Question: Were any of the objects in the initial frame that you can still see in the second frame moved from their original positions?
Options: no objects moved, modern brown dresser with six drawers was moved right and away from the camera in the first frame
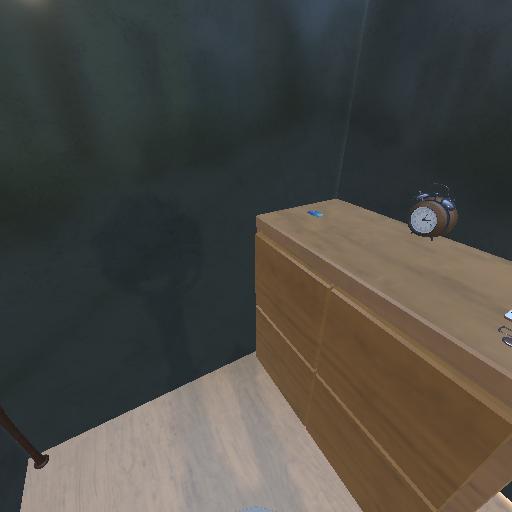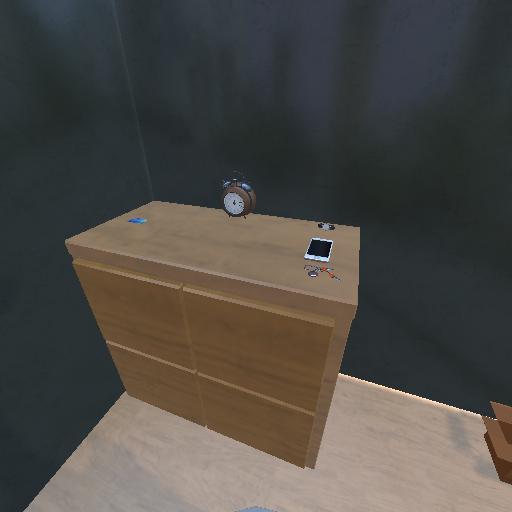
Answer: no objects moved